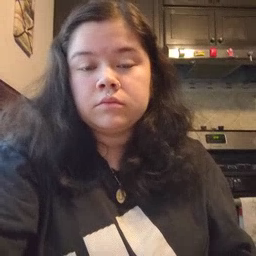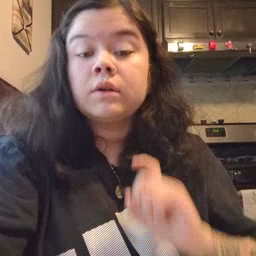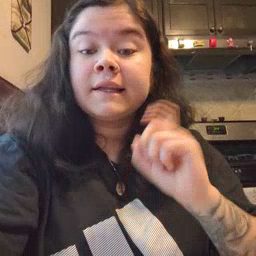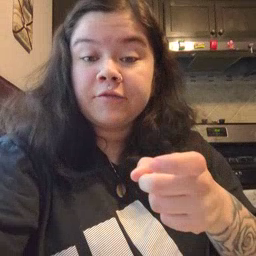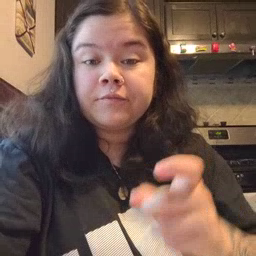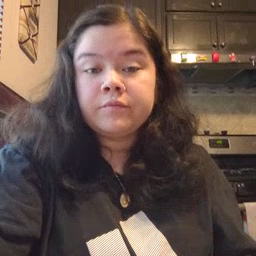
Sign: gift